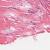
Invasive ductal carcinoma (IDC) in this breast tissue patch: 0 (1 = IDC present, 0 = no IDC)